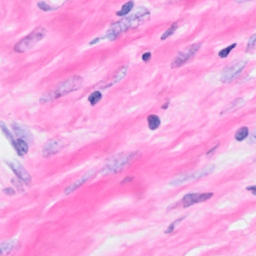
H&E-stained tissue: Breast